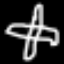
Label: airplane